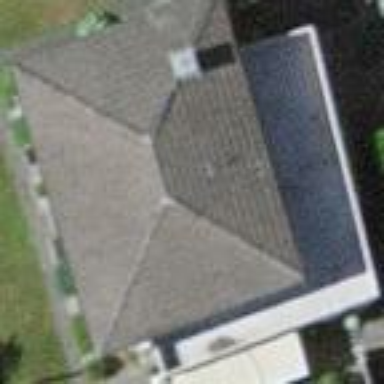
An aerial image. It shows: Detached building with flat roof.